Aerial crown-view tile of a tropical tree (Barro Colorado Island, Panama), acquired 20250715:
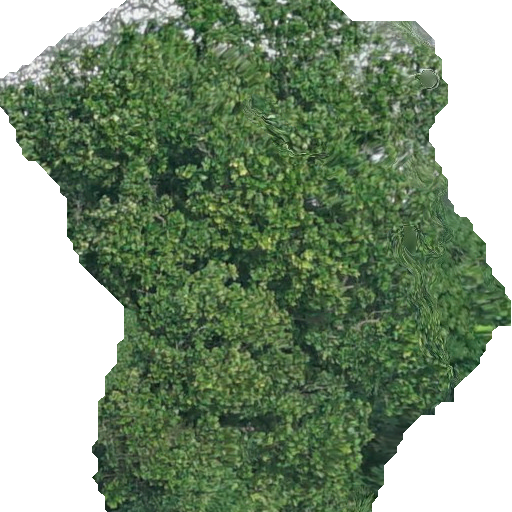
Species: Anacardium excelsum
GBIF accepted scientific name: Anacardium excelsum
Crown area: 301.998 m²